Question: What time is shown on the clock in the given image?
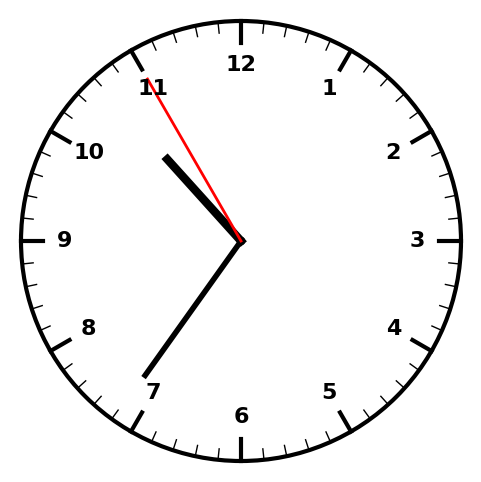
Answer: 10:35:55